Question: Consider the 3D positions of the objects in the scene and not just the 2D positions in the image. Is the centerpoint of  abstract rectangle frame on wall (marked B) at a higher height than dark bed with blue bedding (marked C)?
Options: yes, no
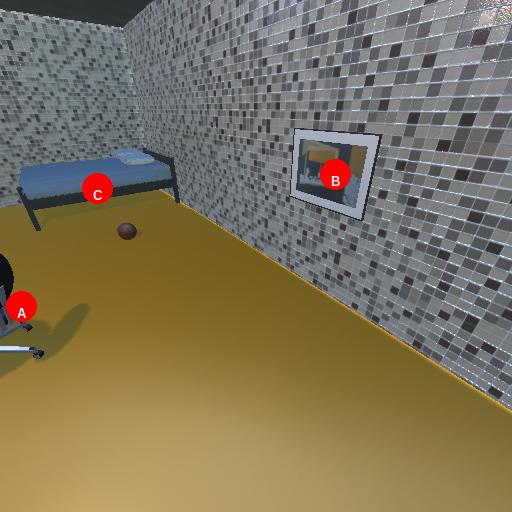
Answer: yes